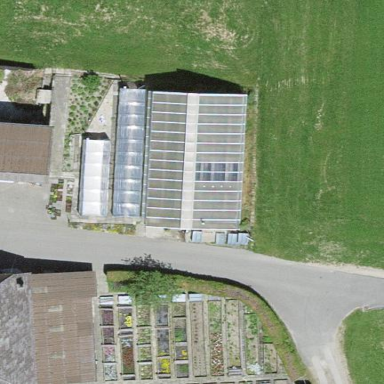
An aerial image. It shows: Greenhouse.